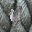
Label: 4